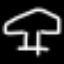
Label: mushroom